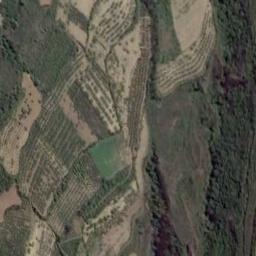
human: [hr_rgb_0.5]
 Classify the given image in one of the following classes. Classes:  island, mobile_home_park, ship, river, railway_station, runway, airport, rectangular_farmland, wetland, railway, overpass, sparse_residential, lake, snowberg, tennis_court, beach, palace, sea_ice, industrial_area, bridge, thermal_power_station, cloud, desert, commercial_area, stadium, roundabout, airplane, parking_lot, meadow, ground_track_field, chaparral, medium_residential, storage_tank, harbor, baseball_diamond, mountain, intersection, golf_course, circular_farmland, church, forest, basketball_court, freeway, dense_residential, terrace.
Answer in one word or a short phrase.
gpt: terrace